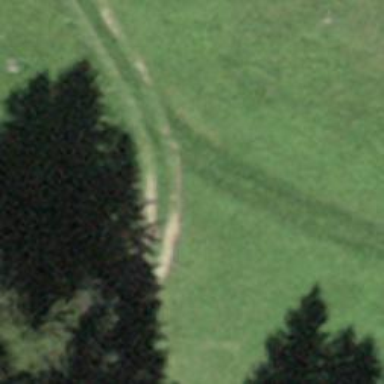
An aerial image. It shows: Track road with grade3 tracktype.